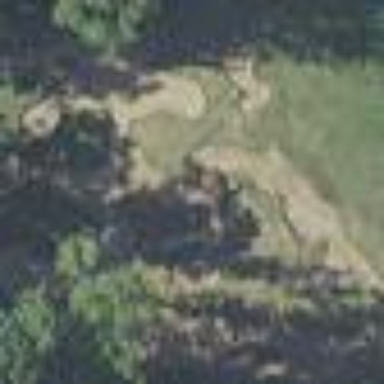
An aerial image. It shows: Golf bunker filled with sandy terrain.